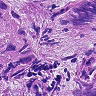
Metastatic tissue present: yes